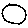
Label: moon